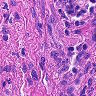
Metastatic tissue present: no